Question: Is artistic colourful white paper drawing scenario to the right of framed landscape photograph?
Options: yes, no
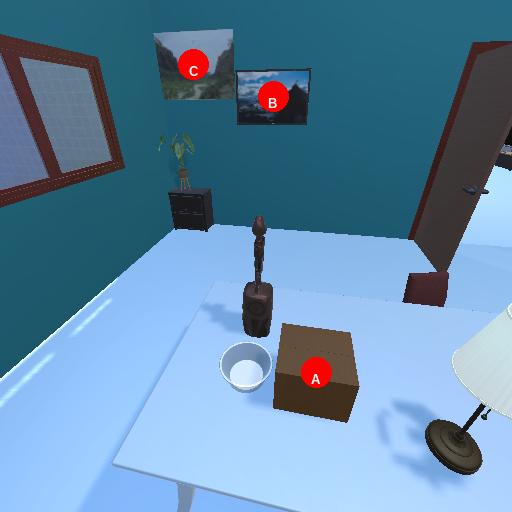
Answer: yes